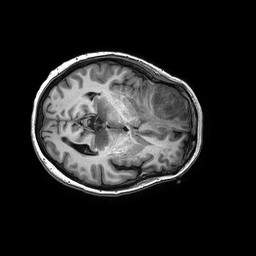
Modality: T1w
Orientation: axial
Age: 66
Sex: female
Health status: ill
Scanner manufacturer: philips
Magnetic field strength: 3 T
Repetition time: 0.006706 s
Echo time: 0.003024 s